Aerial crown-view tile of a tropical tree (Barro Colorado Island, Panama), acquired 20250124:
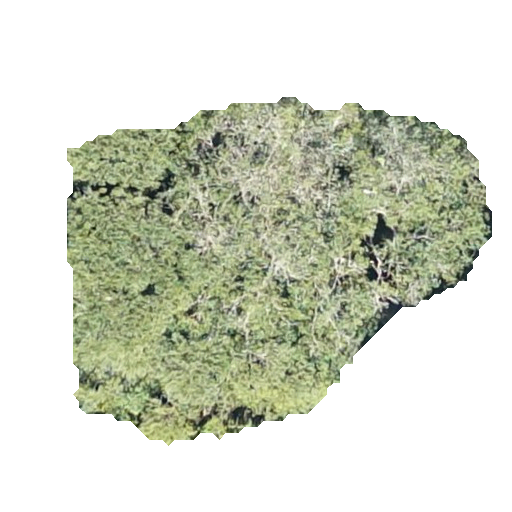
Species: Jacaranda copaia
GBIF accepted scientific name: Jacaranda copaia
Crown area: 159.926 m²